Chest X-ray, PA view. Patient: 38 years old, sex M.
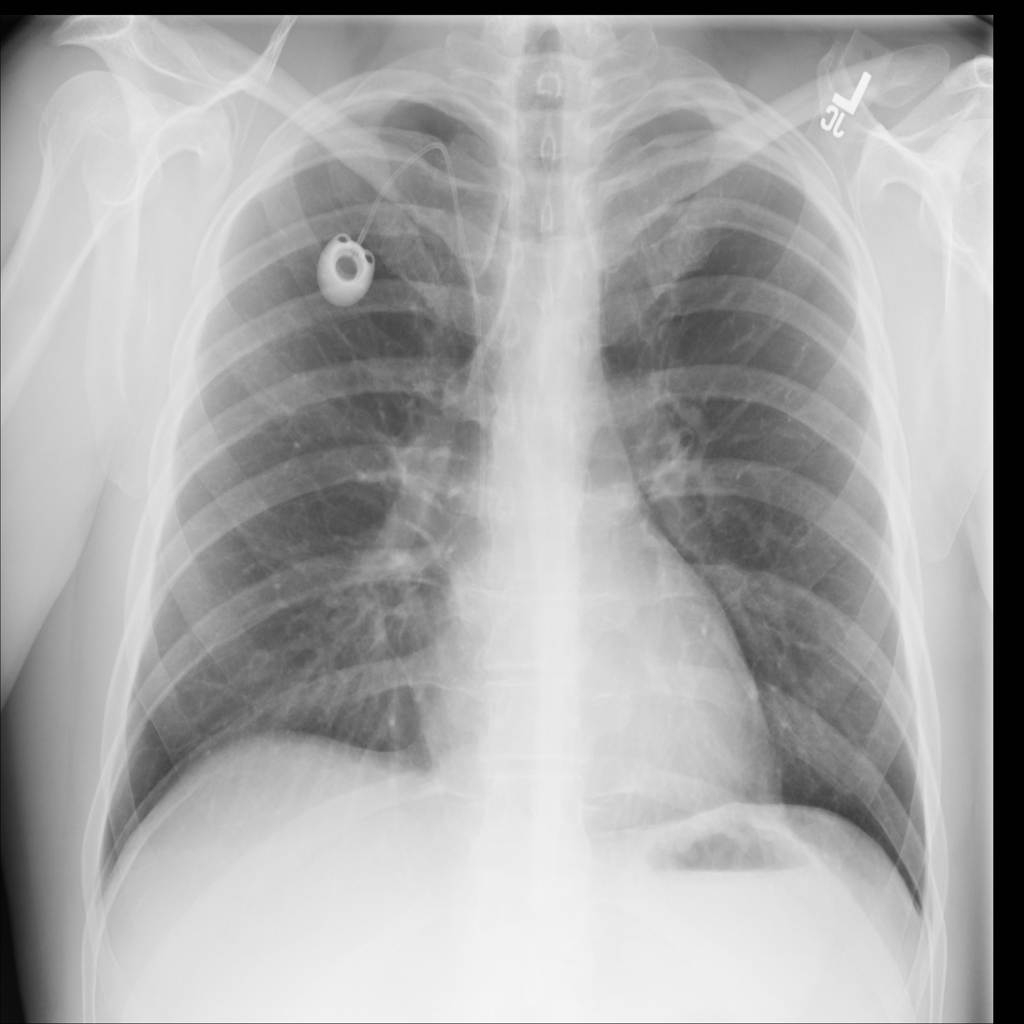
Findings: No Finding